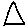
Label: triangle